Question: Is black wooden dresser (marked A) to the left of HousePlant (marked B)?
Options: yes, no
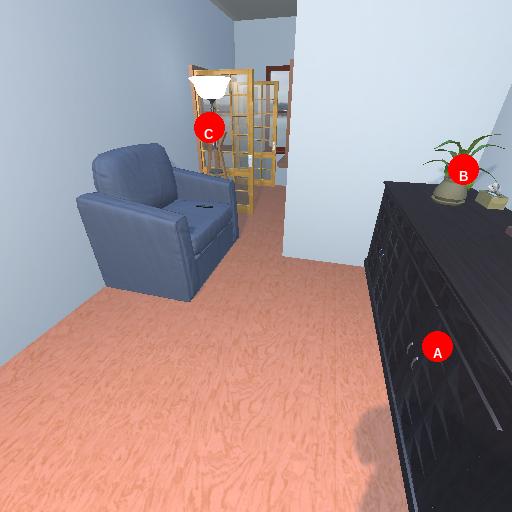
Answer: yes